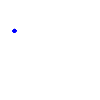
Particle: pion